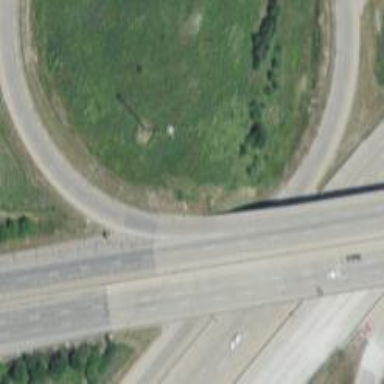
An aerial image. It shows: Motorway bridge.